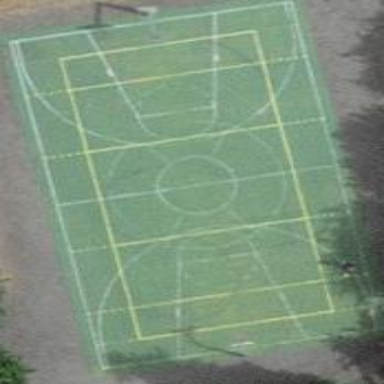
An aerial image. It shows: Basketball court on leisure land pitch.